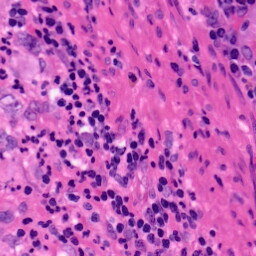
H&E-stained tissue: Pancreatic